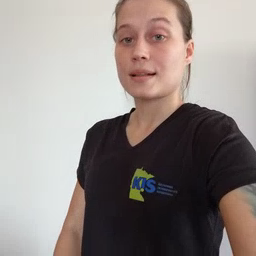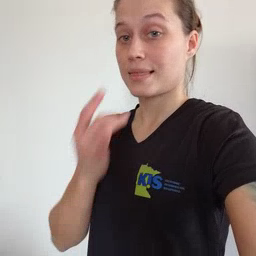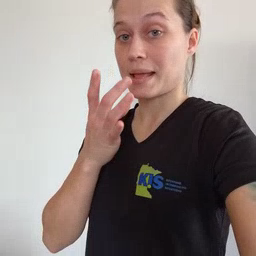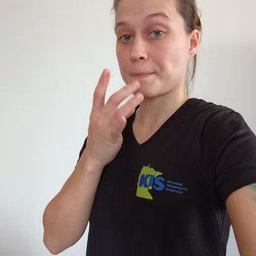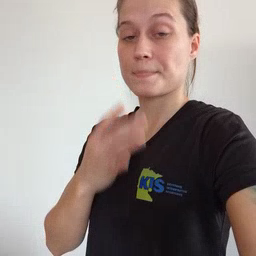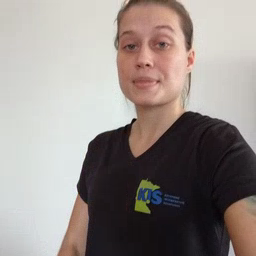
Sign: lamp